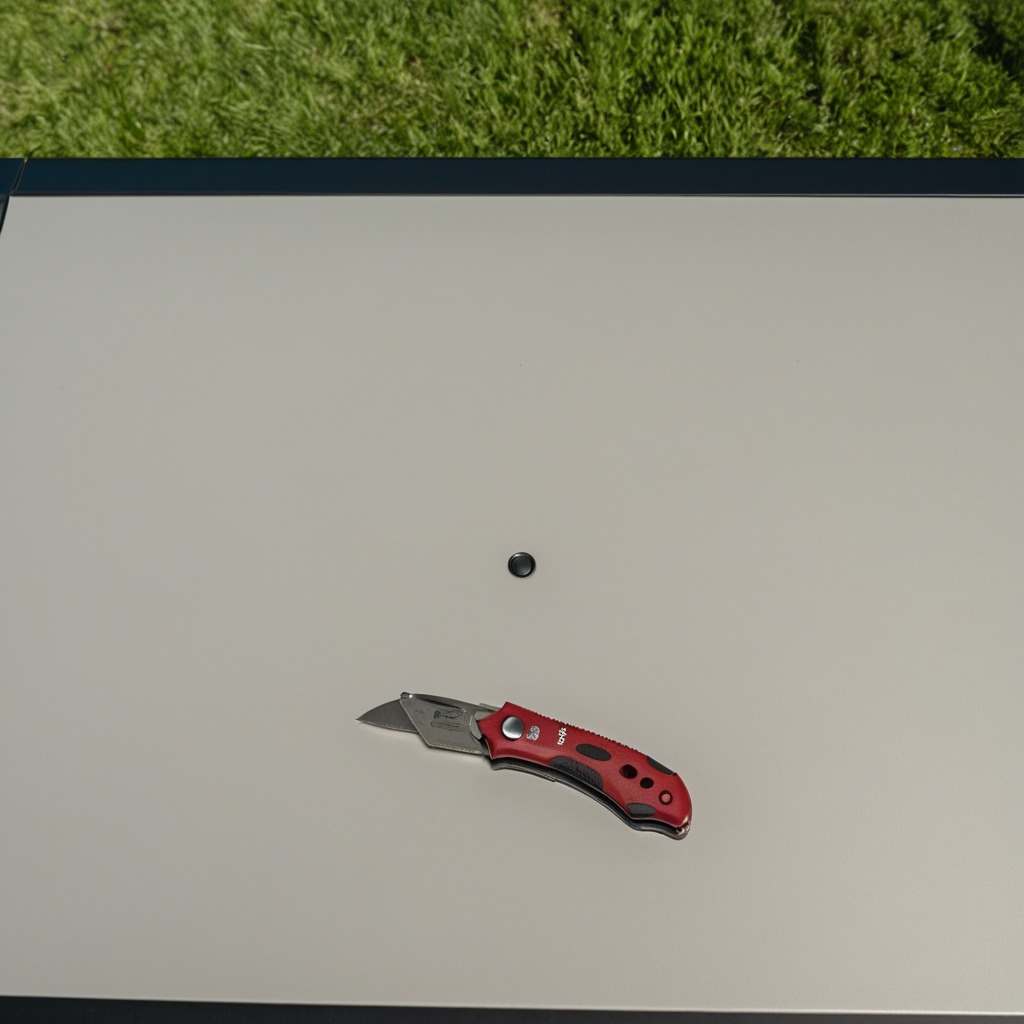
A utility knife is lying on a clean utility table in a temporary outdoor tool station.